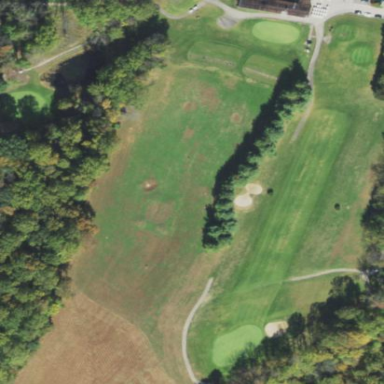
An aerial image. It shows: Grassy area designated as driving range for golf.